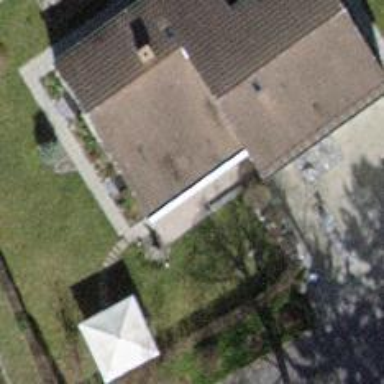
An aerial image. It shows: Detached building with gabled roof.